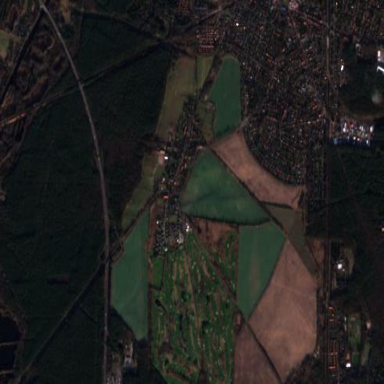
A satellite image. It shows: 36-hole golf course categorized as leisure land.